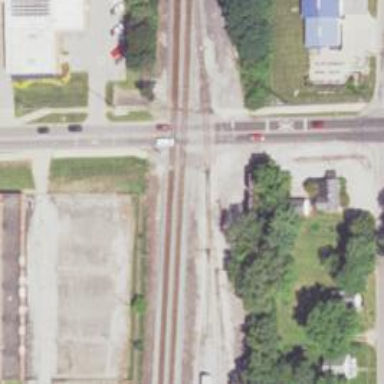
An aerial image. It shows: Crossing for the railway.